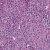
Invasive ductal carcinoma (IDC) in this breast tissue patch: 1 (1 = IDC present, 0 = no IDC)